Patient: sex M, age 80
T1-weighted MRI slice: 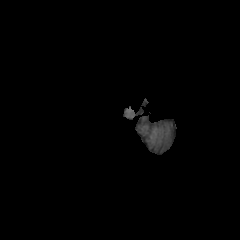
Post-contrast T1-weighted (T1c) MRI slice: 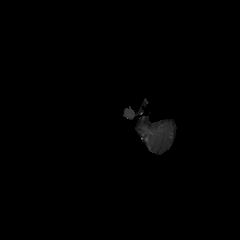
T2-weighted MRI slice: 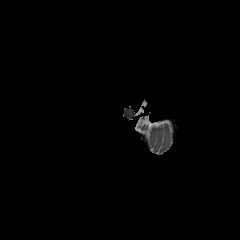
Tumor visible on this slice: no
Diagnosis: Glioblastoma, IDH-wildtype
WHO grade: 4